Question: Is there a battery icon?
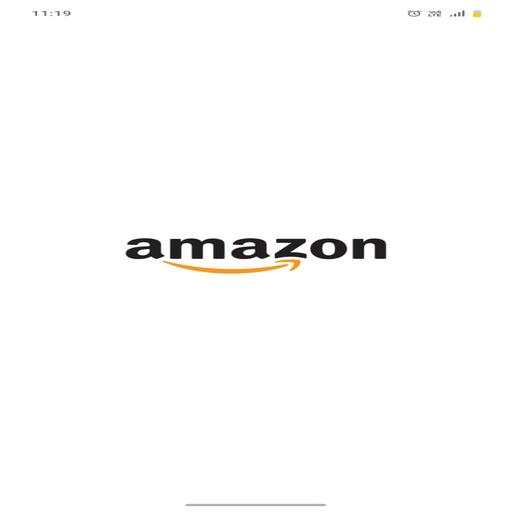
Answer: Yes